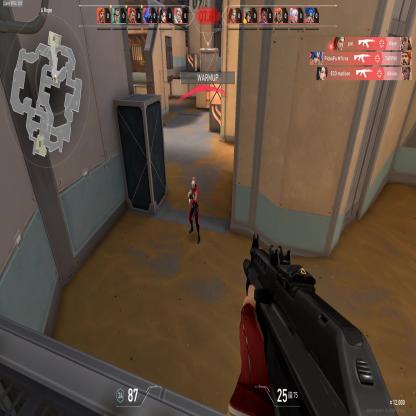
Label: enemy